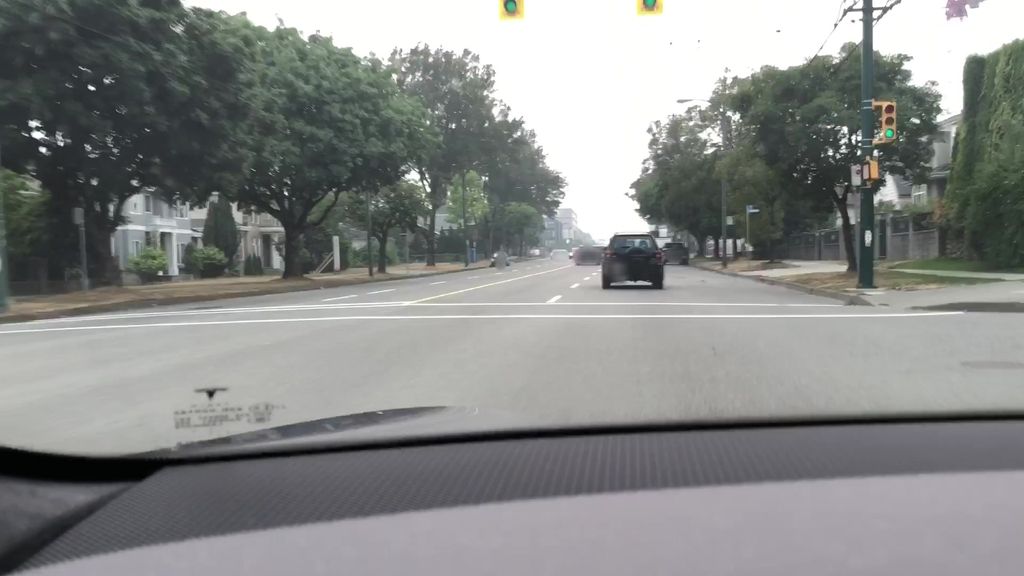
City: vancouver